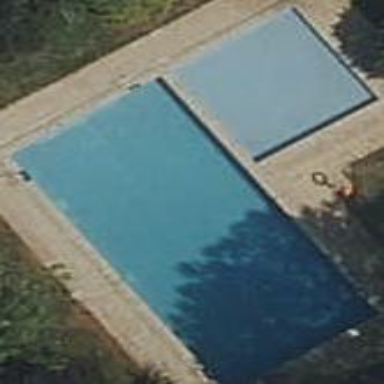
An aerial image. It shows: Swimming pool located in leisure land.